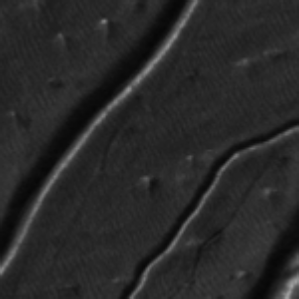
Label: frost